Question: I m running a .Net Core 2.1.2 WebJob on localhost with these Settings:
'''
"AzureWebJobsDashboard": "UseDevelopmentStorage=true",
"AzureWebJobsStorage": "UseDevelopmentStorage=true",
'''
Here is Program.cs:
'''
public static class Program
{
public static IConfigurationRoot Configuration { get; set; }
private static ConnectionStringsSettings _connectionStringsSettings;
private static ConnectionStringsSettings ConnectionStringsSettings
{
get
{
return _connectionStringsSettings ?? (_connectionStringsSettings = Configuration
.GetSection("ConnectionStrings")
.Get<ConnectionStringsSettings>()
);
}
}
public static async Task Main(string[] args)
{
var host = new HostBuilder()
.ConfigureAppConfiguration((_, configuration) =>
{
configuration.AddJsonFile("appsettings.json", optional: true);
configuration.AddJsonFile("appsettings.Development.json", optional: true);
configuration.AddEnvironmentVariables();
if (args != null)
{
configuration.AddCommandLine(args);
}
Configuration = configuration.Build();
})
.ConfigureServices((hostContext, services) =>
{
services.AddOptions();
services.Configure<ConnectionStringsSettings>(hostContext.Configuration.GetSection("ConnectionStrings"));
services.Configure<AzureStorageSettings>(hostContext.Configuration.GetSection("AzureStorage"));
services.AddApplicationInsightsTelemetry(hostContext.Configuration);
})
.ConfigureLogging((hostingContext, logging) =>
{
logging.AddConfiguration(hostingContext.Configuration.GetSection("Logging"));
logging.AddConsole();
})
.UseServiceProviderFactory(new AutofacServiceProviderFactory())
.ConfigureContainer<ContainerBuilder>(builder =>
{
builder.RegisterType<QueueFunctions>().InstancePerDependency();
builder.RegisterType<VideosCompressorQueueService>().As<IVideosQueueService>();
})
.Build()
.EnsureQueueExists();
var jobHostConfiguration = new JobHostConfiguration
{
JobActivator = new JobActivator(host),
DashboardConnectionString = ConnectionStringsSettings.AzureWebJobsDashboard,
StorageConnectionString = ConnectionStringsSettings.AzureWebJobsStorage
};
var webjob = new JobHost(jobHostConfiguration);
webjob.RunAndBlock();
}
public static IHost EnsureQueueExists(this IHost host)
{
var videosQueueService = host.Services.GetRequiredService<IVideosQueueService>();
videosQueueService.EnsureQueueExistsAsync().Wait();
return host;
}
}
'''
JobActivator.cs:
public class JobActivator : IJobActivator
{
private readonly IHost _host;
'''
public JobActivator(IHost host)
{
_host = host;
}
public T CreateInstance<T>()
{
return _host.Services.GetService<T>();
}
}
'''
And QueueFunctions.cs:
public class QueueFunctions
{
private readonly IOptions _azureStorageSettings;
private readonly ILogger _logger;
'''
public QueueFunctions(
IOptions<AzureStorageSettings> azureStorageSettings,
ILogger<QueueFunctions> logger
)
{
_azureStorageSettings = azureStorageSettings;
_logger = logger;
}
public async Task ProcessAsync([QueueTrigger(Constants.Queues.Videos)] string text)
{
Console.WriteLine(text);
}
}
'''
When I run it I have this error:

Is there a problem with the new Host Builder added in .Net Core 2? And most probably did I miss something in my code?
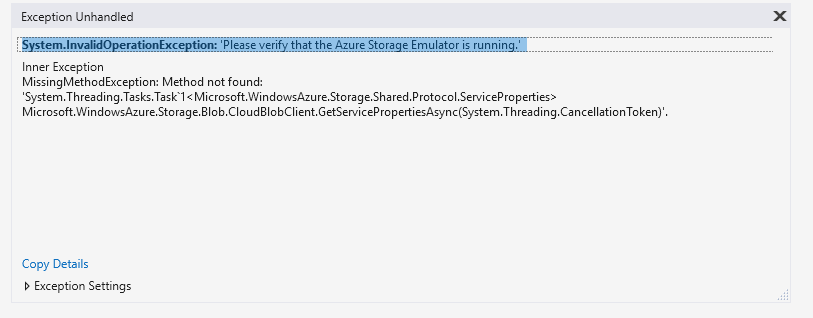
Answer: For those who have the same issue, the problem came from the version of Microsoft Azure WebJob nuget package. I needed to update to:
'''
<PackageReference Include="Microsoft.Azure.WebJobs" Version="3.0.0-beta5" />
<PackageReference Include="Microsoft.Azure.WebJobs.Extensions" Version="3.0.0-beta5" />
'''
Now everty thing works correctly.